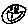
Label: smiley face